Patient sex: M
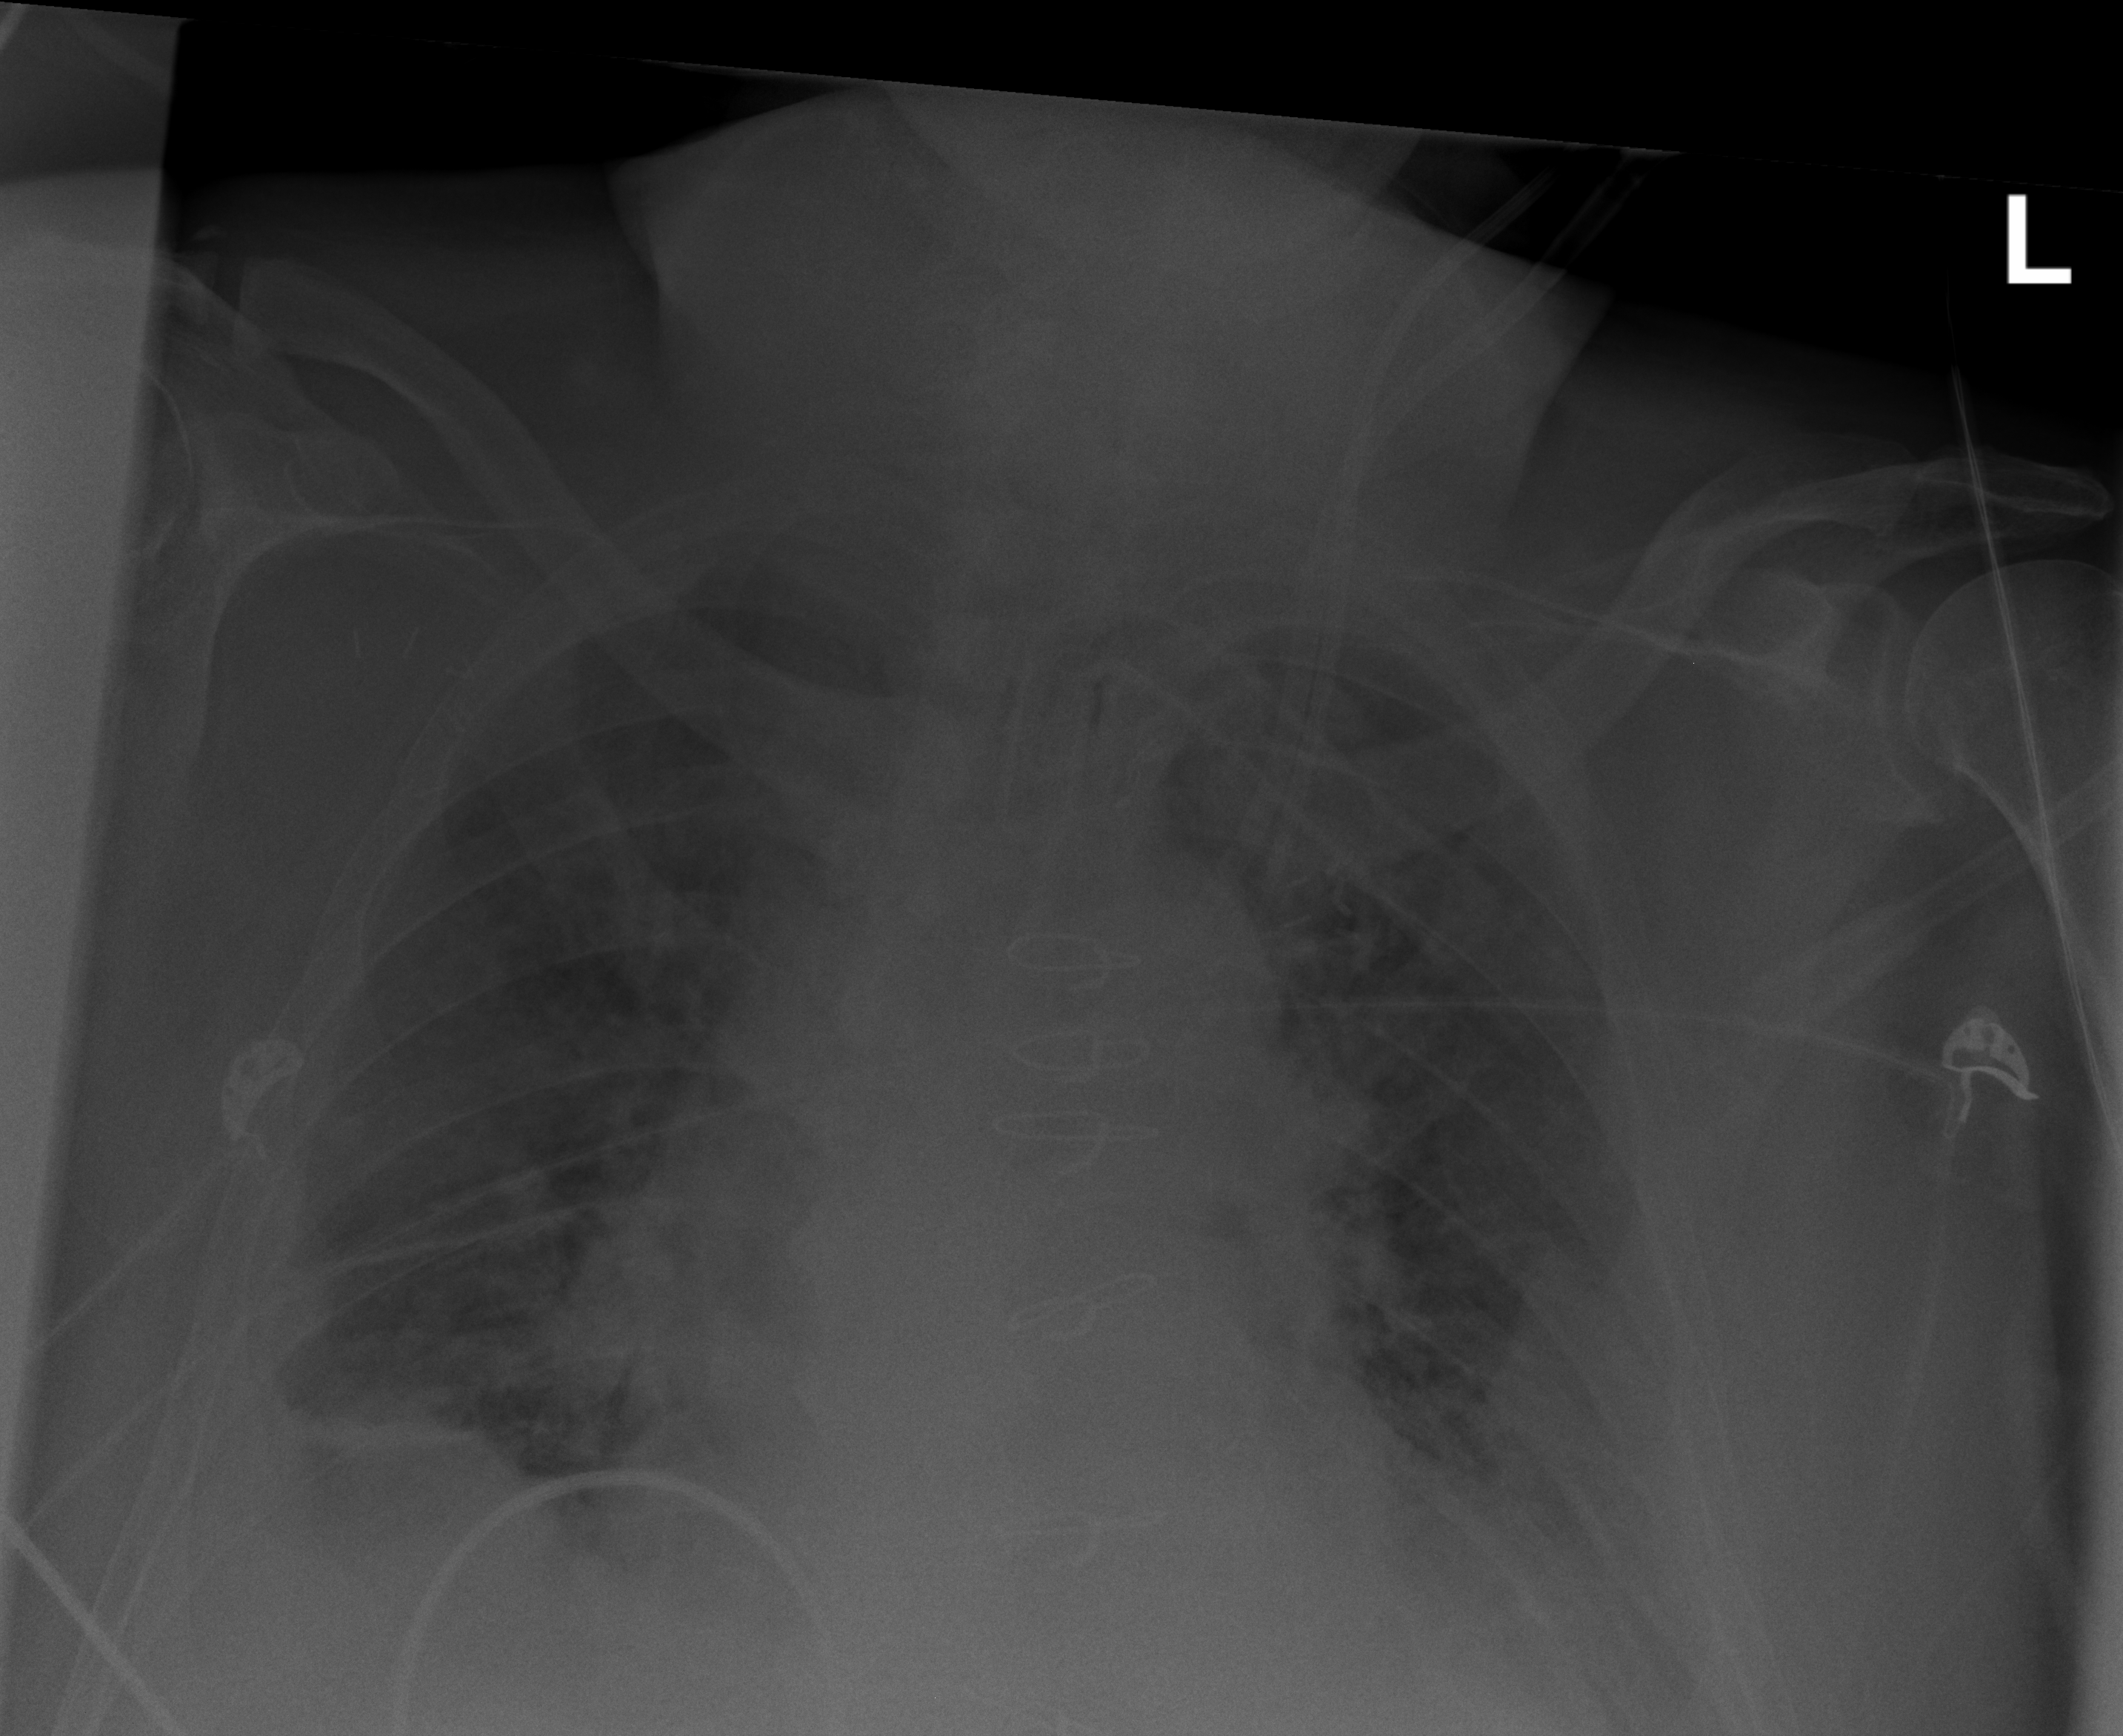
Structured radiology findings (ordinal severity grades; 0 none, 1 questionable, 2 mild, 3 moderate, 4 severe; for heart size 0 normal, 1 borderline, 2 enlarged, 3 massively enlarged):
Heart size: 2
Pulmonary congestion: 2
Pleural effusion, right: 2
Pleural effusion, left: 2
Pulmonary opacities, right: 2
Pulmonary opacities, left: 2
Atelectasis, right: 2
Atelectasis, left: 2